Question: I am trying parse a number string and create rows accordingly. On the left of the Example Data picture is an example of the input data with the right being my desired output. I am wanting to insert a unique row of data for each digit within the brackets for each number combination.

Here is an example of the code I used to try to solve the problem.
'''
Option Explicit
Sub example()
Dim num As Variant
Dim x As Variant
Dim i As Integer
Dim j As Integer
Dim k As Integer
Dim m As Integer
Dim test As Variant
Dim test2 As Variant
Dim count As Integer
m = 0
For i = 1 To 3
num = Range("C" & 5 + i + m).Value
For j = 1 To Len(num)
test = Mid(num, j)
If Left(Mid(num, j), 1) = "[" Then
For k = 1 To Len(num) - (j + 1)
m = m + 1
Range("C" & 5 + m + i - 1).EntireRow.Insert
test2 = Left(Mid(num, j + k), 1)
Range("C" & 5 + m + i - 1).Value = Left(num, j - 1) + test2
Next k
End If
Next j
Next i
End Sub
'''
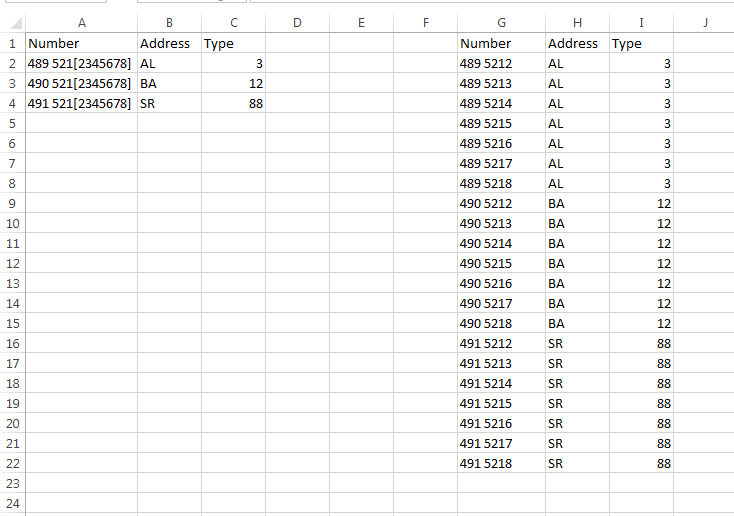
Answer: Please consider using the following script:
'''
Sub splitcombinations()
Dim rngCell As Range
Set rngCell = ThisWorkbook.Sheets(1).Range("A2")
Dim strCombinationDigits As String, strBaseDigits As String
Dim intCombinationDigitsLen As Integer
Dim x As Integer
Do While rngCell.Value2 <> ""
If InStr(rngCell.Value2, "[") > 0 Then
strCombinationDigits = Mid(rngCell.Value2, InStr(rngCell.Value2, "[") + 1, InStr(rngCell.Value2, "]") - InStr(rngCell.Value2, "[") - 1)
intCombinationDigitsLen = Len(strCombinationDigits)
strBaseDigits = Left(rngCell.Value2, InStr(rngCell.Value2, "[") - 1)
ActiveSheet.Range(rngCell.Offset(1, 0), rngCell.Offset(intCombinationDigitsLen - 1, 0)).EntireRow.Insert
For x = 1 To intCombinationDigitsLen
rngCell.Offset(x - 1, 0).Value2 = strBaseDigits & Mid(strCombinationDigits, x, 1)
rngCell.Offset(x - 1, 1).Value2 = rngCell.Offset(0, 1).Value2
rngCell.Offset(x - 1, 2).Value2 = rngCell.Offset(0, 2).Value2
Next
End If
Set rngCell = rngCell.Offset(intCombinationDigitsLen , 0)
Loop
End Sub
'''